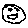
Label: smiley face